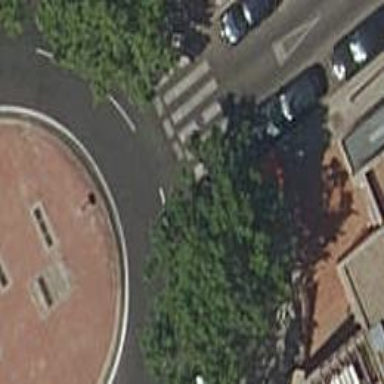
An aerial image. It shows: Residential road that intersects with roundabout.